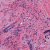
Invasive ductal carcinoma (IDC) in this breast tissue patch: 1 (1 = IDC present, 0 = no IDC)